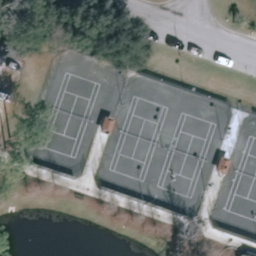
Label: tennis court